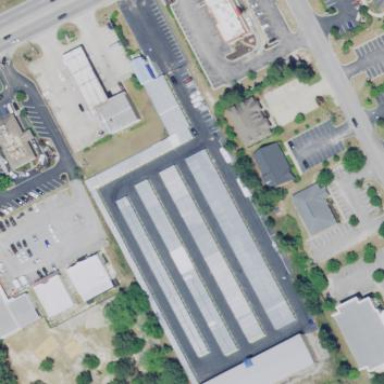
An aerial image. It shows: Warehouse building.